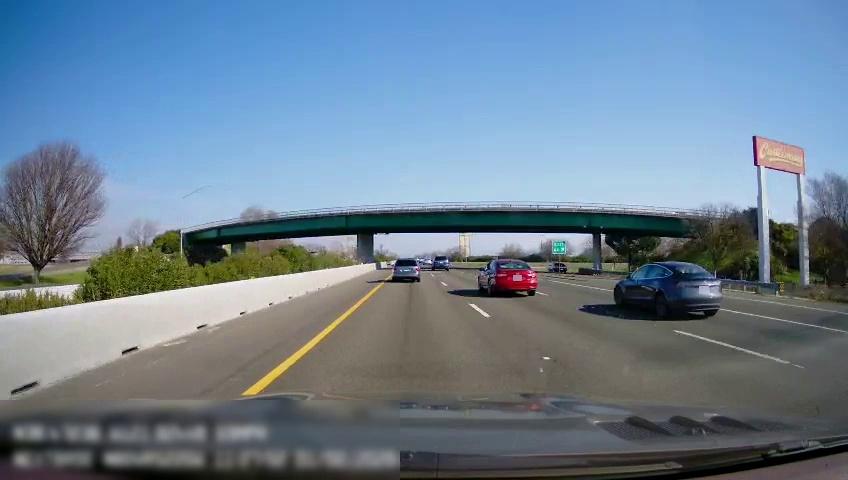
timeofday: Day
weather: Sunny
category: Drivable Space
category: Vehicles | SUV
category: Vehicles | Car
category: Vehicles | SUV
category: Vehicles | Car
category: Vehicles | Car
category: Lanes | Current Lane
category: Lanes | Current Lane
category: Lanes | Alternate Lane
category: Lanes | Alternate Lane
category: Lanes | Alternate Lane
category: Traffic | Signs